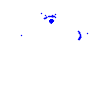
Particle: pion